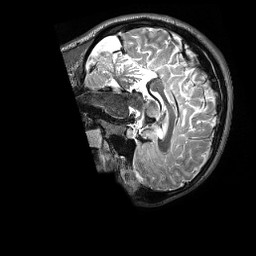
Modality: T2w
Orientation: sagittal
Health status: healthy
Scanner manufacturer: siemens
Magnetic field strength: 3 T
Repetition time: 3.2 s
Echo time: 0.565 s